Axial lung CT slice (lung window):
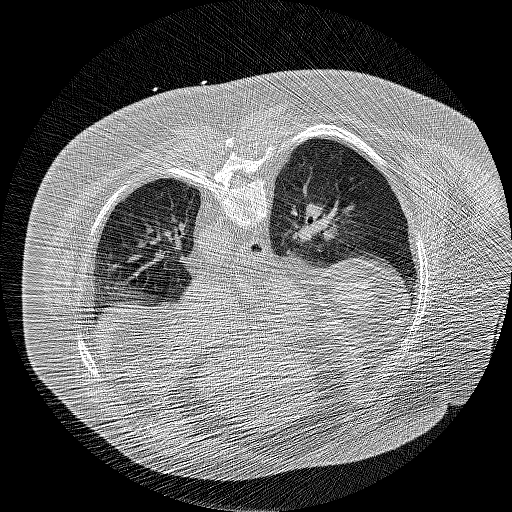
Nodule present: no